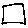
Label: square